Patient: sex M, age 76
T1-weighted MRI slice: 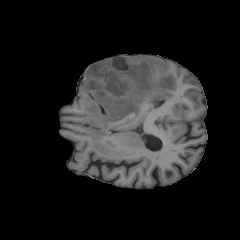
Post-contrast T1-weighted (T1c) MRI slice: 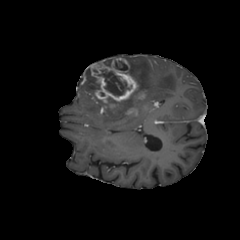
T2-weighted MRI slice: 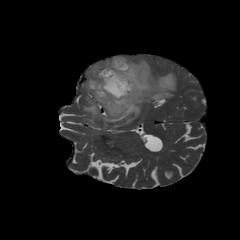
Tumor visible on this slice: yes
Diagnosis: Glioblastoma, IDH-wildtype
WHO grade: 4